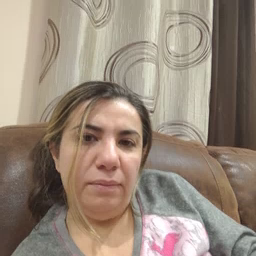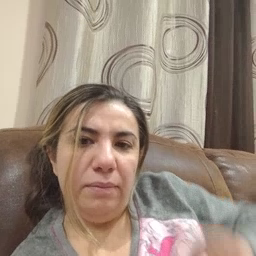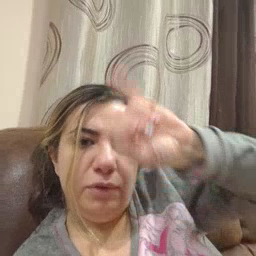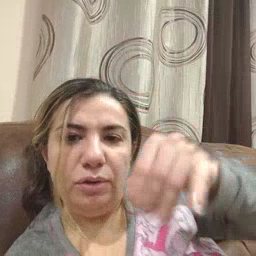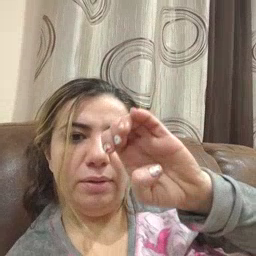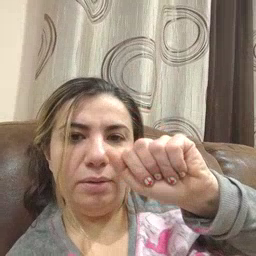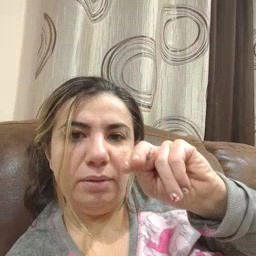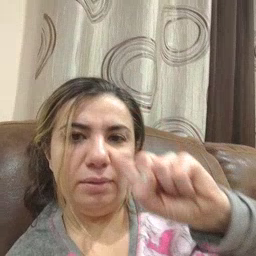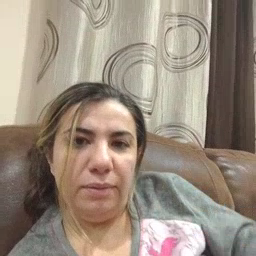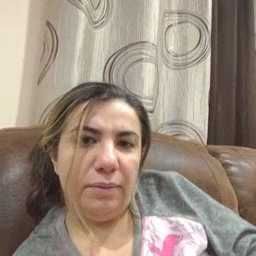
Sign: jeans